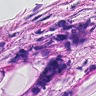
Metastatic tissue present: yes